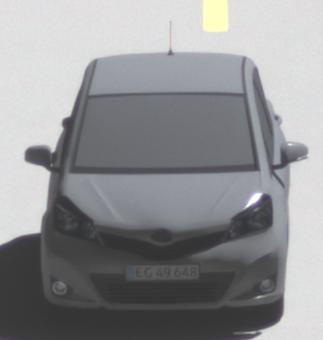
Make: Toyota
Model: Yaris 1.0
Detailed model: Yaris (XP9)
Model produced from: 2009/01
Model produced until: 2010/10
Doors: 3
Color: gray
Road condition: dry road
Daytime: midday
Contrast: high contrast